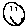
Label: smiley face